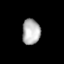
Tissue: lung
Cell type: Epithelial cells
Senescence score: 0.224
Nuclear area (px): 454
Mean DAPI intensity: 178.628